Field crop: maize
Growth stage: 2
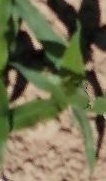
Species: maize